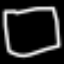
Label: square